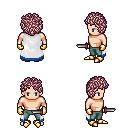
a pixel art fantasy rpg character, male body template, human, light skin, white trimmed cape, teal pants, white blonde curly afro hairstyle, gold gloves, gold boots, dagger, four views (front, back, left, right), 2x2 character sprite sheet, small pixel art, hard edges, no anti-aliasing